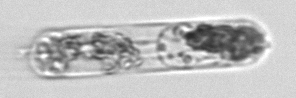
Label: Hemiaulus